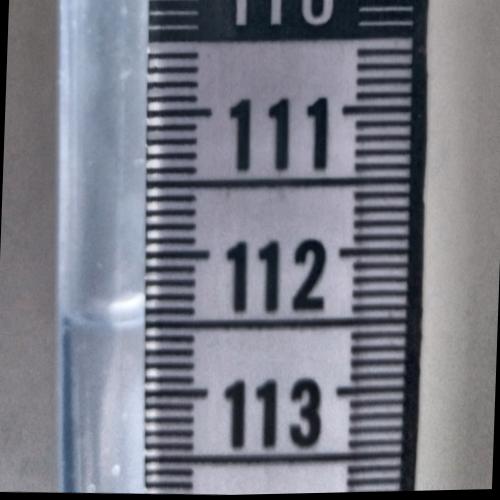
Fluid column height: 112.5 cm